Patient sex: F
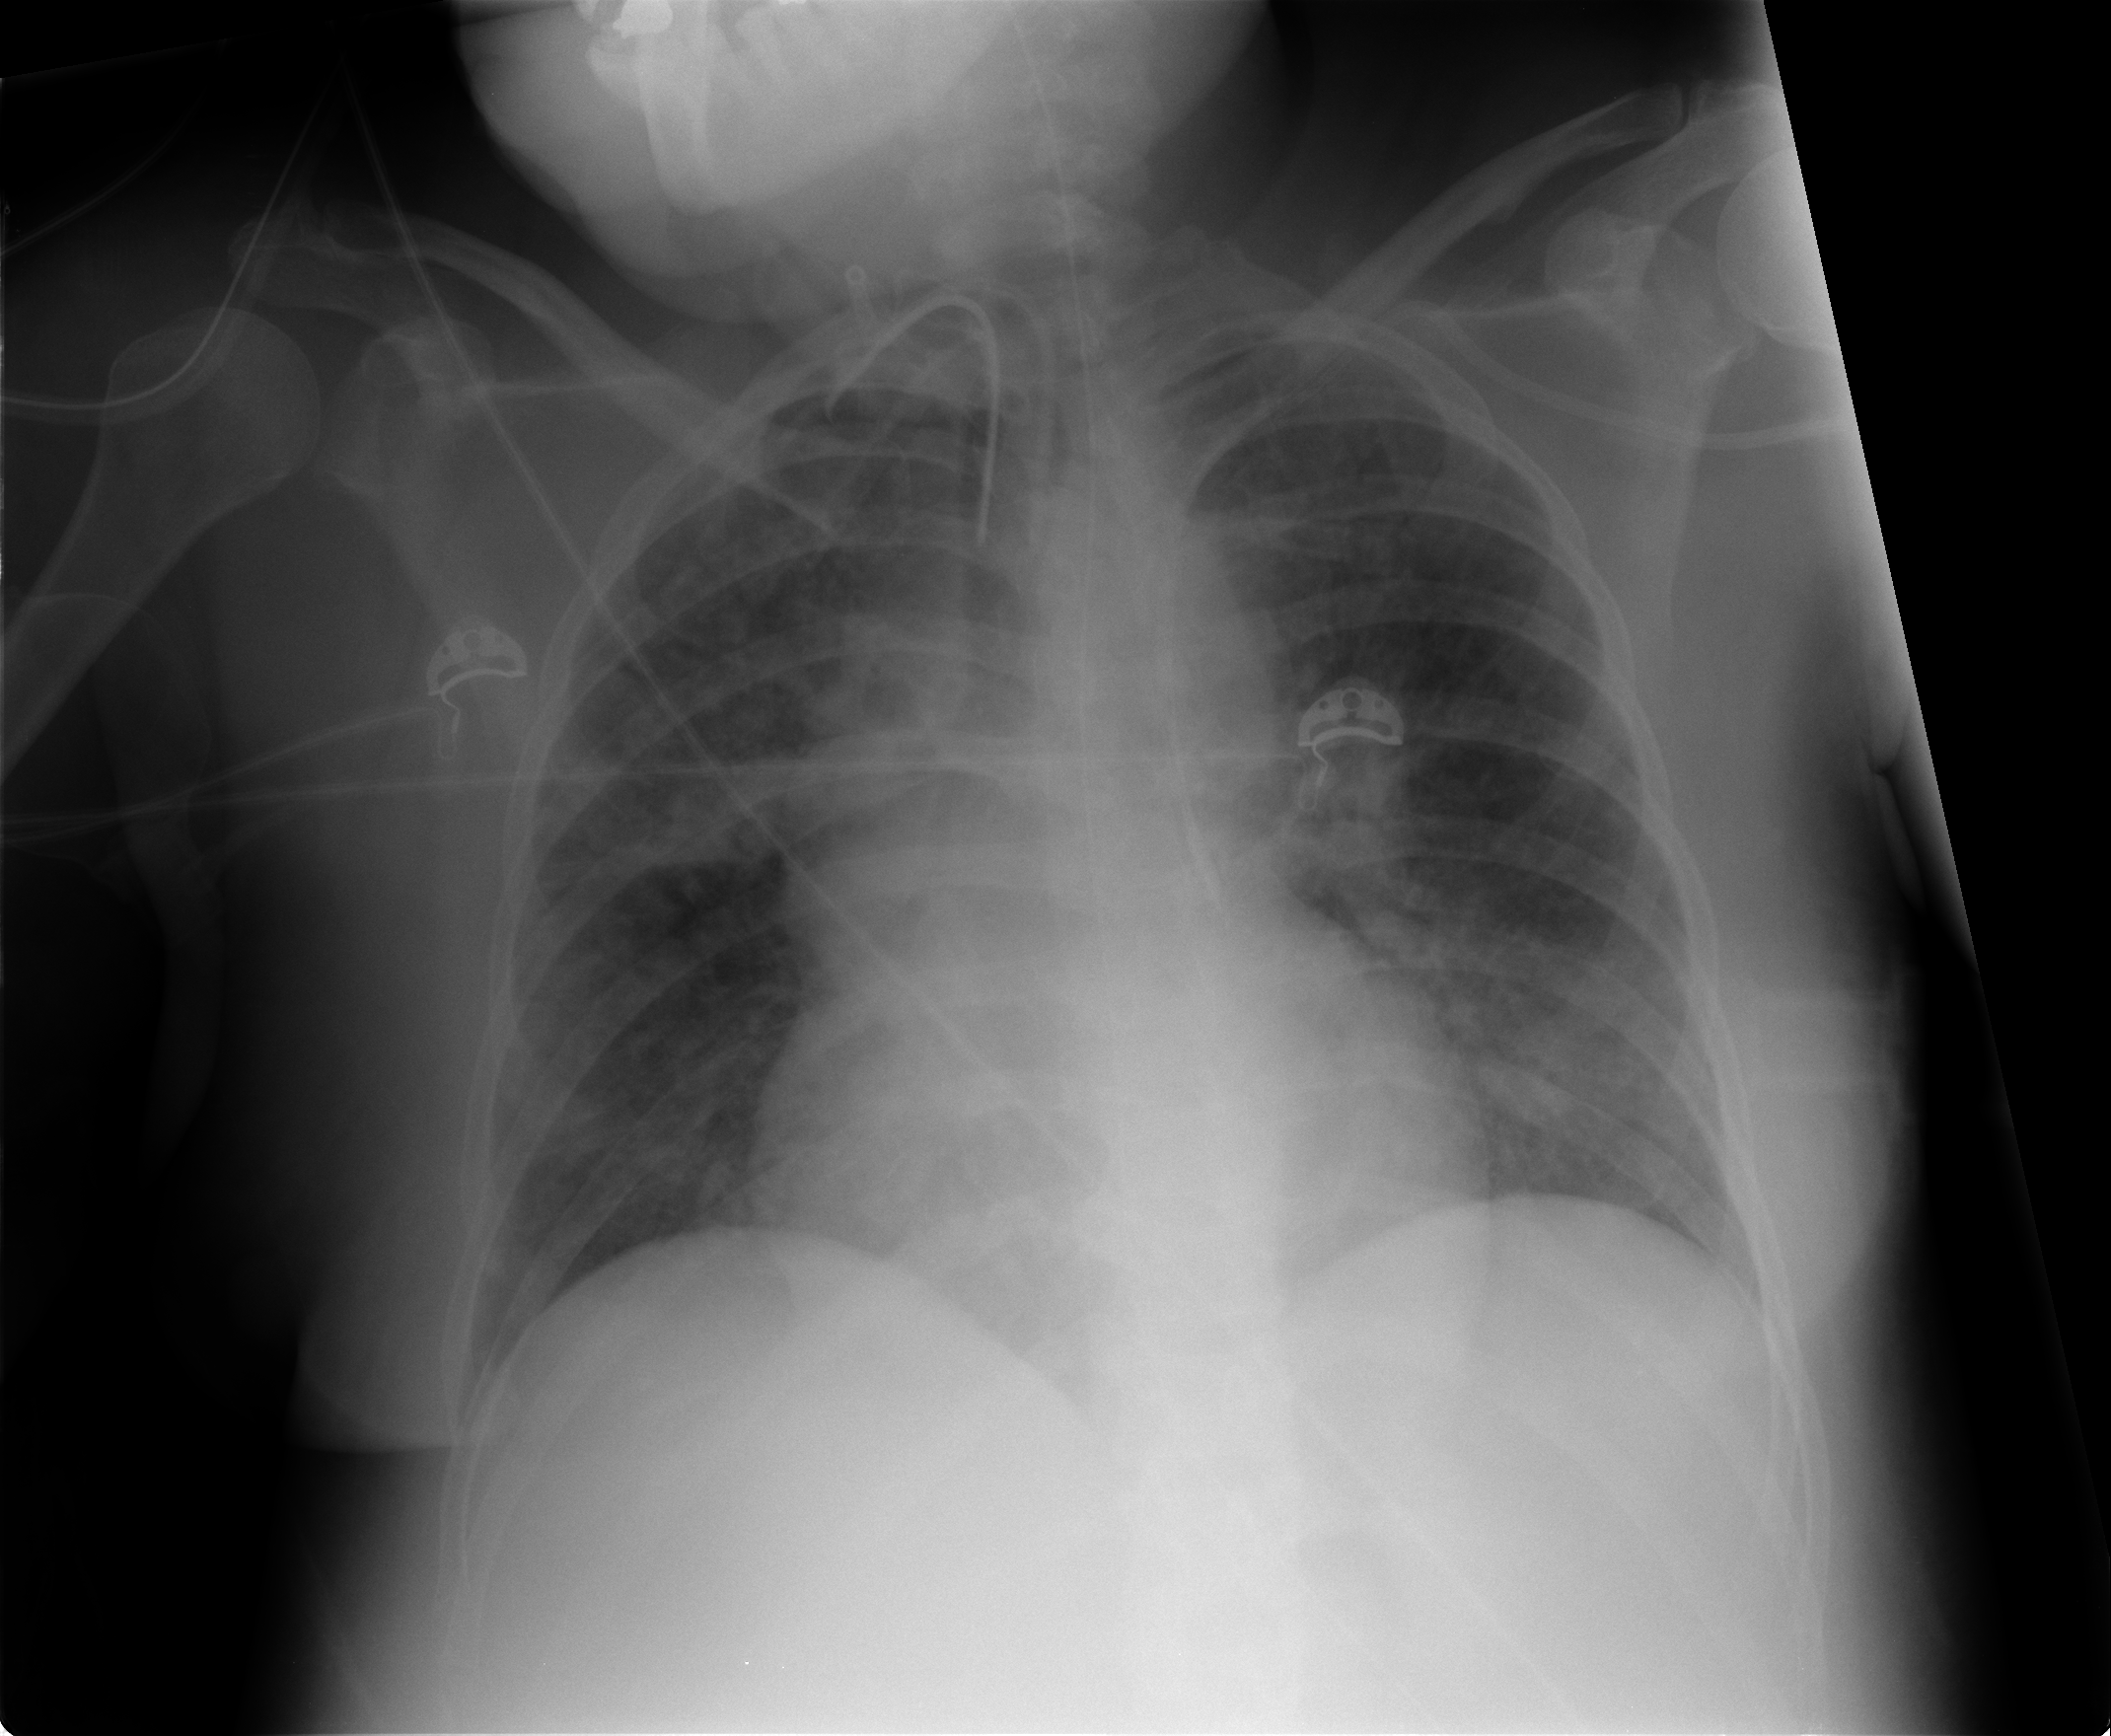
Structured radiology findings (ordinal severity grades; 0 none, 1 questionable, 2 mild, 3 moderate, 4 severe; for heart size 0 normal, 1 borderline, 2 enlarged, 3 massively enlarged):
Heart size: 2
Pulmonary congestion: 2
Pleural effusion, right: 0
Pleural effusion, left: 0
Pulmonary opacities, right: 3
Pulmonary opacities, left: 3
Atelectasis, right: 2
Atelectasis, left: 2